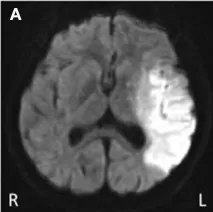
(A-C) Brain magnetic resonance imaging (MRI) at onset. (A, B) Brain MRI of diffusion-weighted imaging (DWI) and FLAIR exhibited a high intensity area in the left fronto-temporal region.
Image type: radiology (mri)